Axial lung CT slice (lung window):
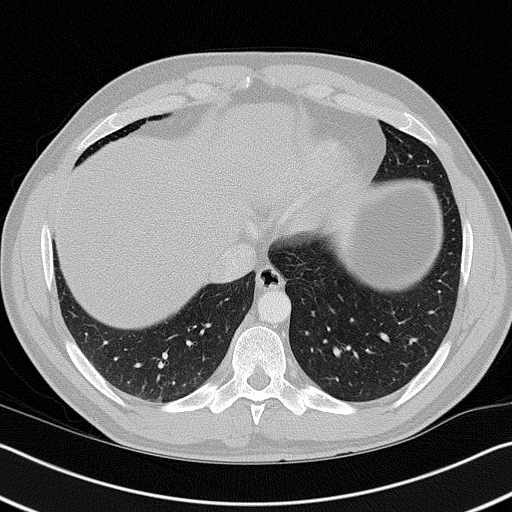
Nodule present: no